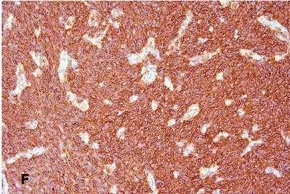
Bcl2 was detectable. X 200).
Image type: pathology (immunostaining)